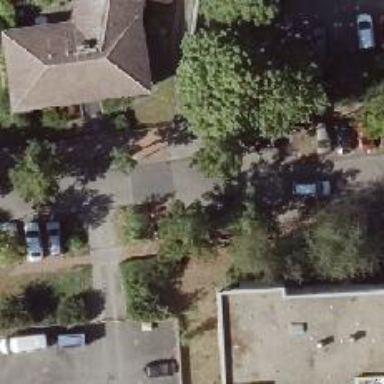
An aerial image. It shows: Living street.